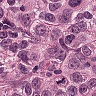
Metastatic tissue present: yes